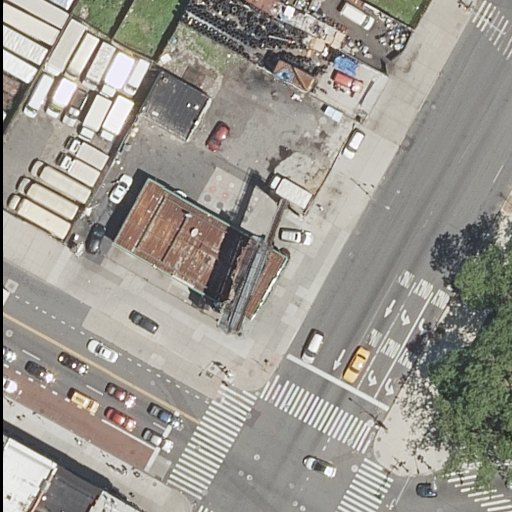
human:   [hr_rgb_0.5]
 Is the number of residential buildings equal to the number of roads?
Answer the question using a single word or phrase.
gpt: no

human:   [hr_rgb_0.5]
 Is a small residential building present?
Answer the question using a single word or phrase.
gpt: yes

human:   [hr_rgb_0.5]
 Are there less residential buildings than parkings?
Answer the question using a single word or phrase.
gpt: no

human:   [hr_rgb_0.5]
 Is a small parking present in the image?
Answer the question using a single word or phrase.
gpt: no

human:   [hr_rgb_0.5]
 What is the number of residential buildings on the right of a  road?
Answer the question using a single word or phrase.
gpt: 0

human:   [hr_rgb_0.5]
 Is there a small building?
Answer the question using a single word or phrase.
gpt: yes

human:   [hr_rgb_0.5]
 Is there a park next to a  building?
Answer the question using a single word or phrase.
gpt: yes

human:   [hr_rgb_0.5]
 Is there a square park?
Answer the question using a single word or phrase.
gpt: no

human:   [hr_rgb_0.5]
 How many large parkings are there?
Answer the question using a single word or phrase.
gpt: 1

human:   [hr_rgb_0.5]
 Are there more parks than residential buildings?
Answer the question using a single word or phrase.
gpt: no

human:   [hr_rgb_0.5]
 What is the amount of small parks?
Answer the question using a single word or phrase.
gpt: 0

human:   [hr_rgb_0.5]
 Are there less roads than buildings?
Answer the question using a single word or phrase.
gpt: no

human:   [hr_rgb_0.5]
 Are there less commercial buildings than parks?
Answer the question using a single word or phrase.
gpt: yes

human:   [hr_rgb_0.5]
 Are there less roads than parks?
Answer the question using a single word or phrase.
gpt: no

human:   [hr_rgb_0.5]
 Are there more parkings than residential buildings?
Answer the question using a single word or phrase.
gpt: no

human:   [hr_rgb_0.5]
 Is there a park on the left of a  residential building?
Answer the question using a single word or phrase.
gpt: no

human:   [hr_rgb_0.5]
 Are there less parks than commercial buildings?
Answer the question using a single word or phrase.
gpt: no

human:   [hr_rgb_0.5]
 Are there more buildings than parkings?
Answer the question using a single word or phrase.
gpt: yes

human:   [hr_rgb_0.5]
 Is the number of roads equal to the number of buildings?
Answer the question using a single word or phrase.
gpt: no

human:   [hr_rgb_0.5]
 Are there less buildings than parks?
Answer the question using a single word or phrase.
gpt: no

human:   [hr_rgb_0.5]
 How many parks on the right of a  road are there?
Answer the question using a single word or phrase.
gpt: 1

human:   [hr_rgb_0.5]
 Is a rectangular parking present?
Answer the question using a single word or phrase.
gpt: yes

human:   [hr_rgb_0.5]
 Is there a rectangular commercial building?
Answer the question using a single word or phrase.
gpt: no

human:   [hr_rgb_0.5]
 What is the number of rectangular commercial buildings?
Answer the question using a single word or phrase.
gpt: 0

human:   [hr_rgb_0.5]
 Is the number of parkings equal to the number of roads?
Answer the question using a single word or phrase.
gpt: no

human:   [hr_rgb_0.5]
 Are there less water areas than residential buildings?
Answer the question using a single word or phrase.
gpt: yes

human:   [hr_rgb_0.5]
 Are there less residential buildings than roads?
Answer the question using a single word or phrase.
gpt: yes

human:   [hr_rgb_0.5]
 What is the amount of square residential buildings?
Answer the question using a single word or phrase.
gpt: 0

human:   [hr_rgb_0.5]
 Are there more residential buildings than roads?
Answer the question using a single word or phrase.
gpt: no

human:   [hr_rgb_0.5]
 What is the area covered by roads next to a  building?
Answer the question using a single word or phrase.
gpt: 0m2

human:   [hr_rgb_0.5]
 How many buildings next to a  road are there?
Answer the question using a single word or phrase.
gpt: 5

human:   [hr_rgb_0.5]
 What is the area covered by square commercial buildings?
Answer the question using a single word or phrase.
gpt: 0m2

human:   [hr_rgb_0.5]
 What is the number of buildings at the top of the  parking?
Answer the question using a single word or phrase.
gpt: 0

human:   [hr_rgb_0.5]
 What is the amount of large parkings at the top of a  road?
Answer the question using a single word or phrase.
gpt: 1

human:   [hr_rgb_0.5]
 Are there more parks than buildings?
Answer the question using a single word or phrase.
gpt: no

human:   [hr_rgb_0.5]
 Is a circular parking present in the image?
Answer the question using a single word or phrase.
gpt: no